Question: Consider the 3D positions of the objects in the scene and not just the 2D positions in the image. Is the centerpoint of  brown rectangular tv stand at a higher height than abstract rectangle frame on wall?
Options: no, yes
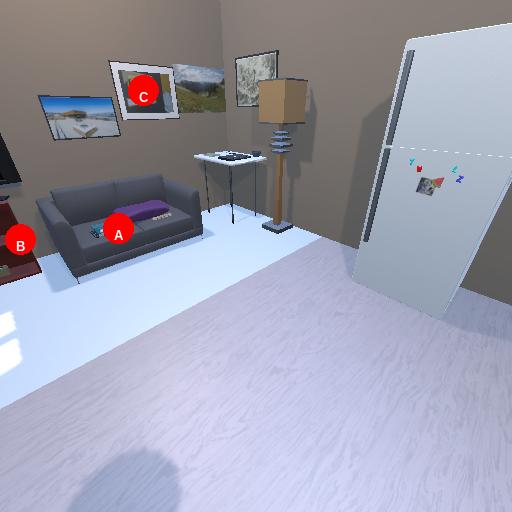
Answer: no